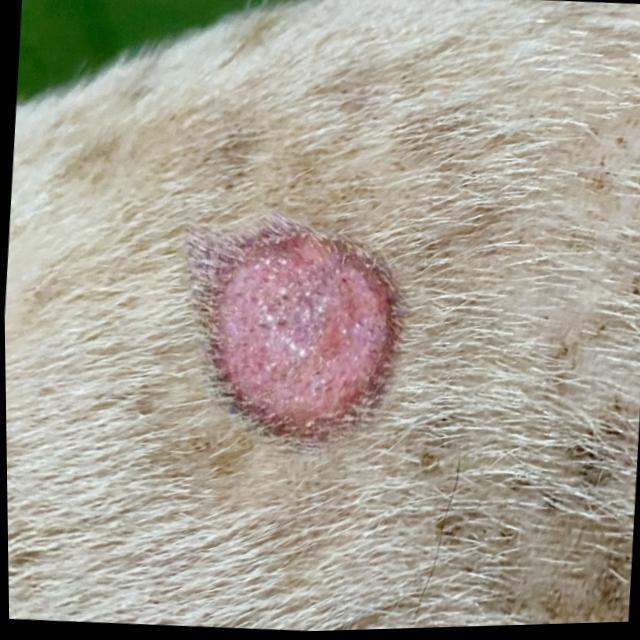
Canine ringworm (Dermatophytosis) — fungal infection caused by Microsporum or Trichophyton. Presents with circular alopecia, scaling, crusting, and broken hairs.